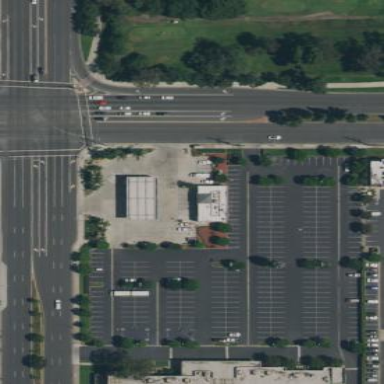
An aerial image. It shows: Retail area.